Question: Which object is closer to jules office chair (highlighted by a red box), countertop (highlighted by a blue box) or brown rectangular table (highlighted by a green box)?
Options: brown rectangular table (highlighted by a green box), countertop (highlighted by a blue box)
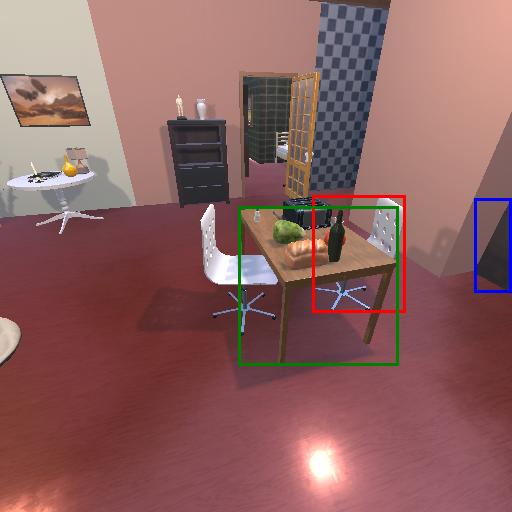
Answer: brown rectangular table (highlighted by a green box)